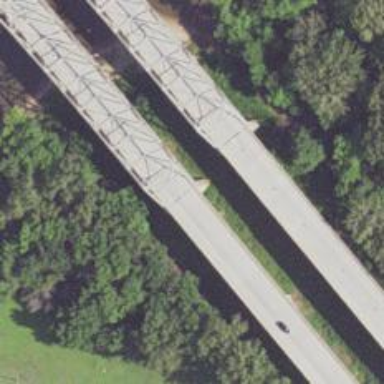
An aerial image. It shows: Beam-structured bridge on motorway.